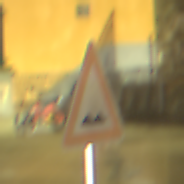
Verkehrszeichen: UnebeneFahrbahn
Umgebung: Outdoor, Urban
Tageszeit: Night
Wetter: PartlyCloudy
Licht: Artificial
Jahreszeit: NotSpecified
Kontrast: HighContrast